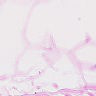
Metastatic tissue present: no